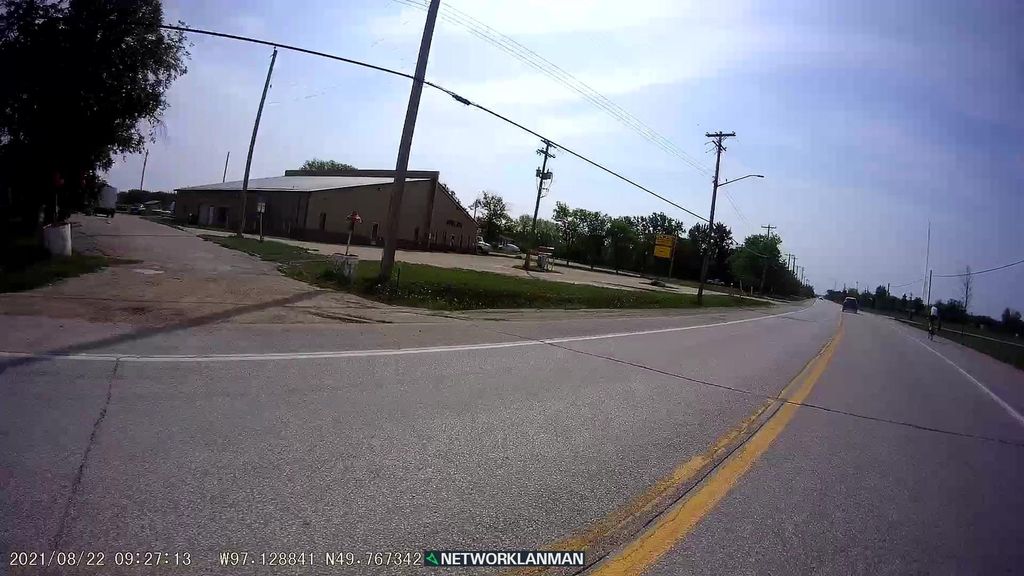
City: winnipeg